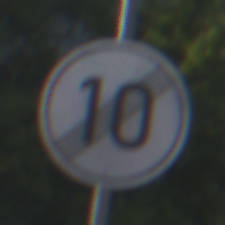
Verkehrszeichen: EndeGeschwindigkeit10
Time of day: MorningAfternoon
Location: Outdoor (Urban)
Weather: Clear
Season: NotSpecified
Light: Natural